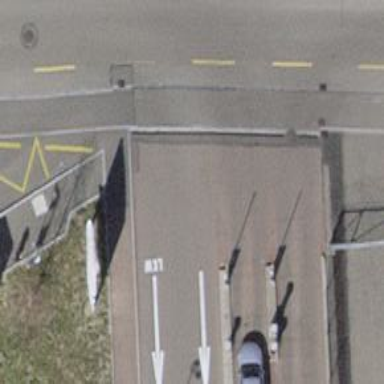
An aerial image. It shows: Lift gate barrier.